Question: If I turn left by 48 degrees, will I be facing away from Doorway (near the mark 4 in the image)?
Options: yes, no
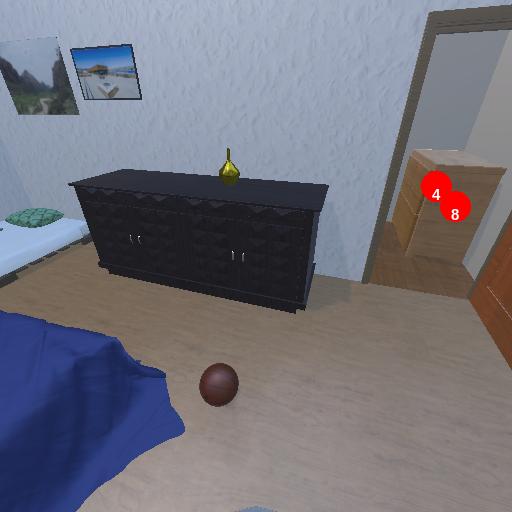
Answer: yes